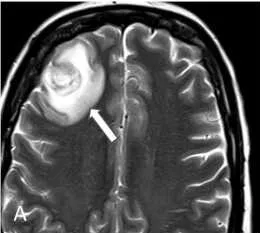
MRI imaging of brain on hospital day 34. Axial T2W.
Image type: radiology (mri)